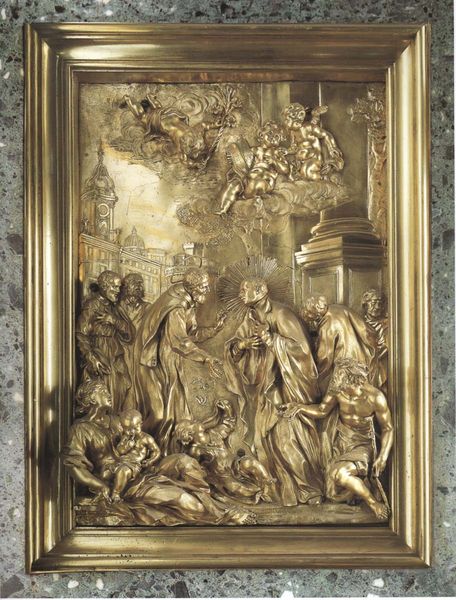
Titel: Ignatius-Altar (hl. Ignatius von Loyola)
Künstler: Andrea Pozzo
Standort: Rom, Il Gesù (EU - I - Latium)
Schlagwörter: himmel, mann, nackt, menschen, stadt, frau, männer, säule, gebäude, wolke, bart, architektur, barock, rahmen, bild, hände, kirche, gold, mantel, kind, mutter, personen, renaissance, kinder, engel, putte, relief, liegen, baby, ramen, metall, bronze, messing, knabe, vergoldet, kleinkind, heiligenschein, jesus, religiös, heiliger, heilige, jünger, heilig, putten, maria, anbetung, auferstehung, hochrelief, heilige geist, goldbronze